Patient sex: F
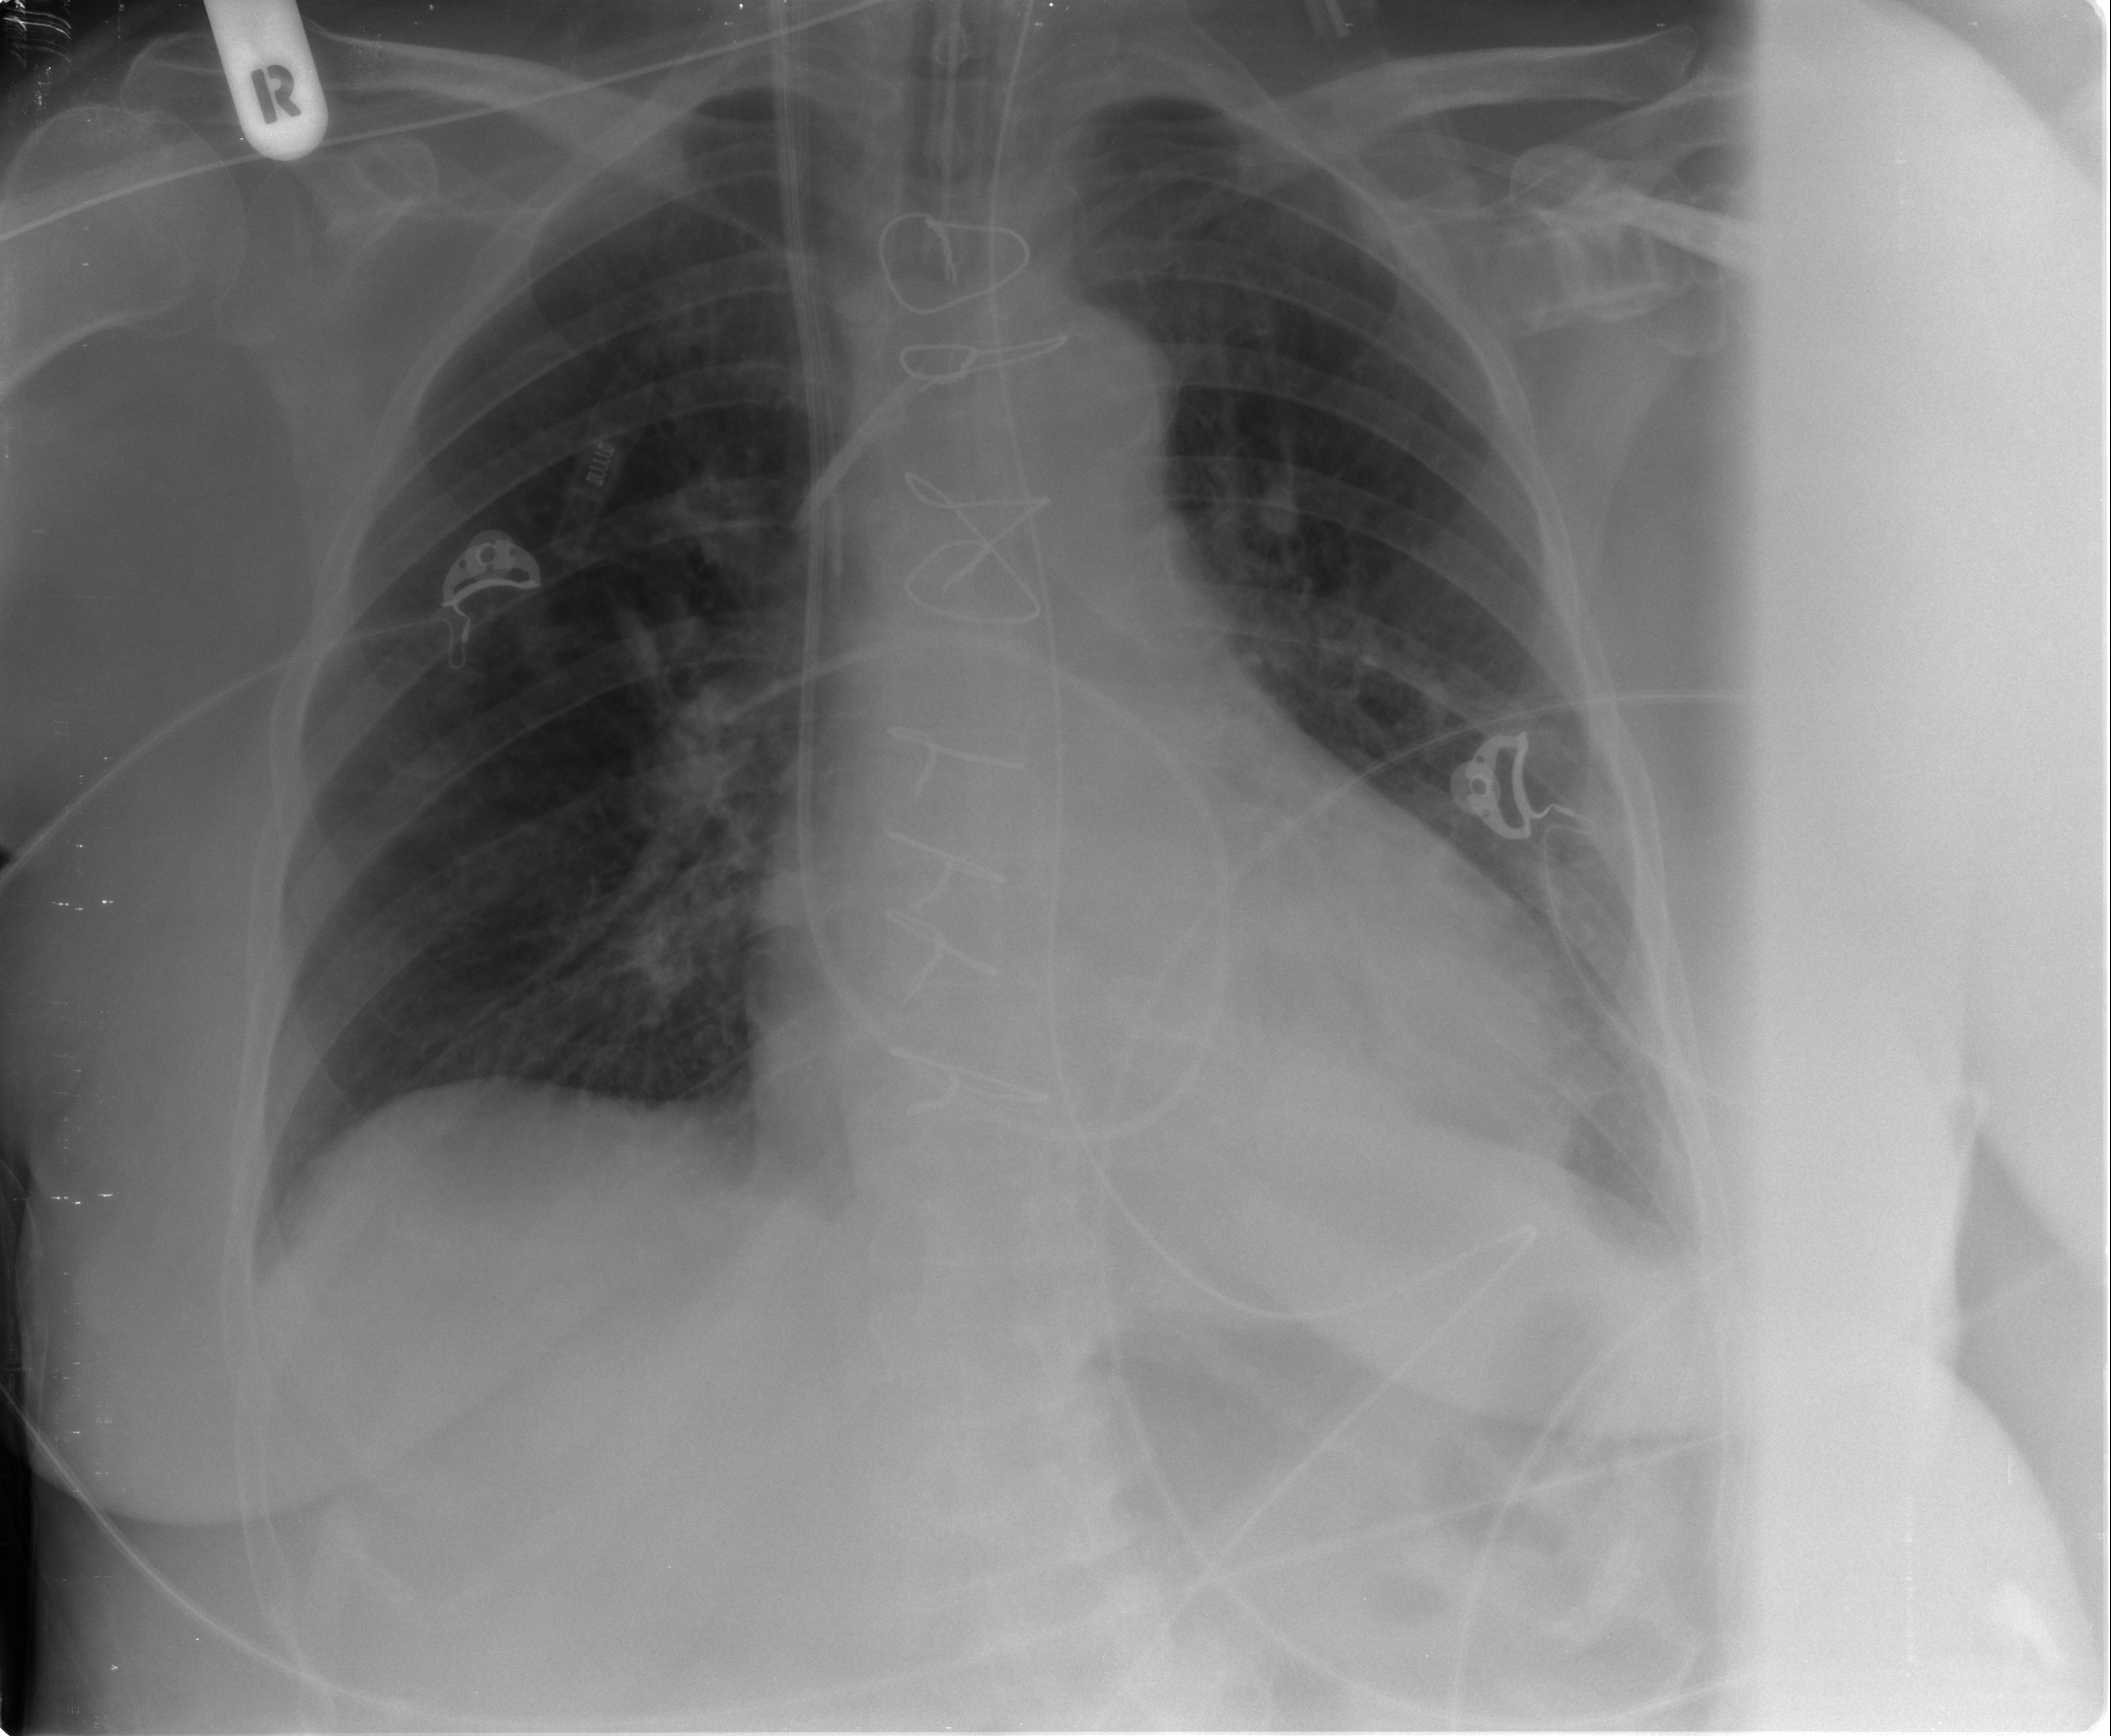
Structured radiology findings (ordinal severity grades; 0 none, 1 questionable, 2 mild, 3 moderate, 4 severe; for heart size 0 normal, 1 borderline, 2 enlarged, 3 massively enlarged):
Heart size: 2
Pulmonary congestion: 0
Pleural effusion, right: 0
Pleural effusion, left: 1
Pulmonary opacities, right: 0
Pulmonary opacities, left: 0
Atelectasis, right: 0
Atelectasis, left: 2